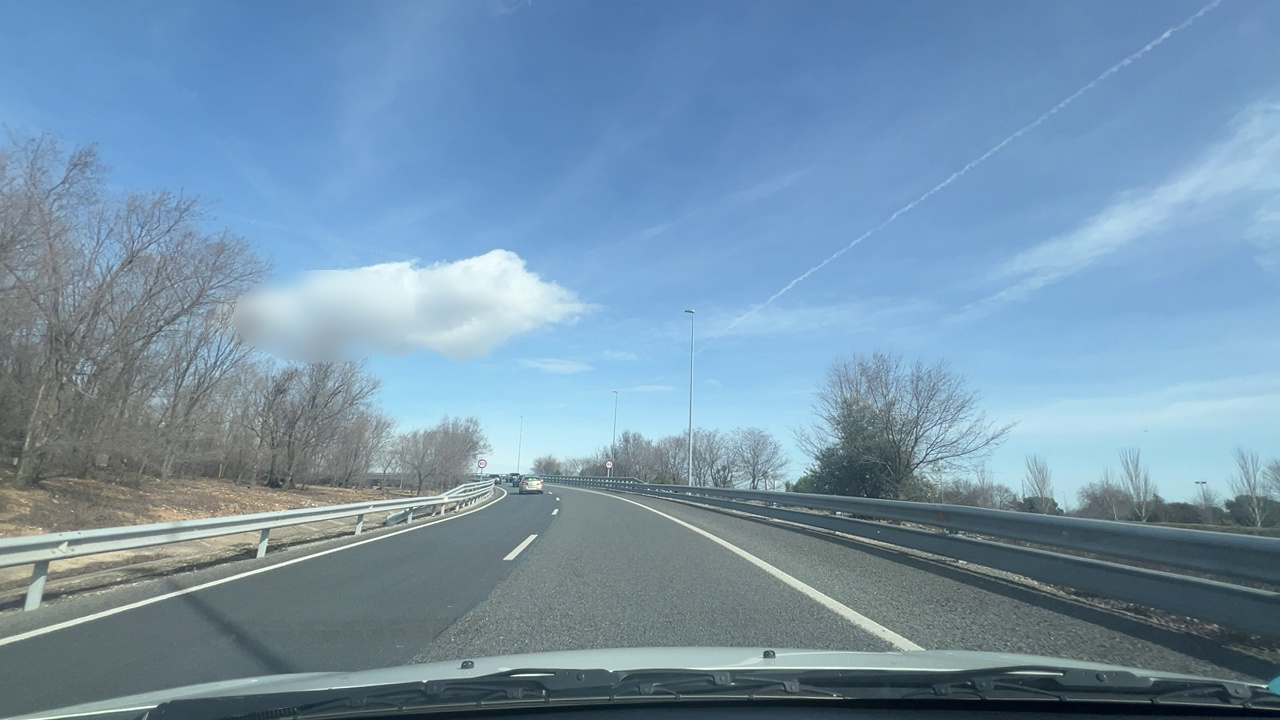
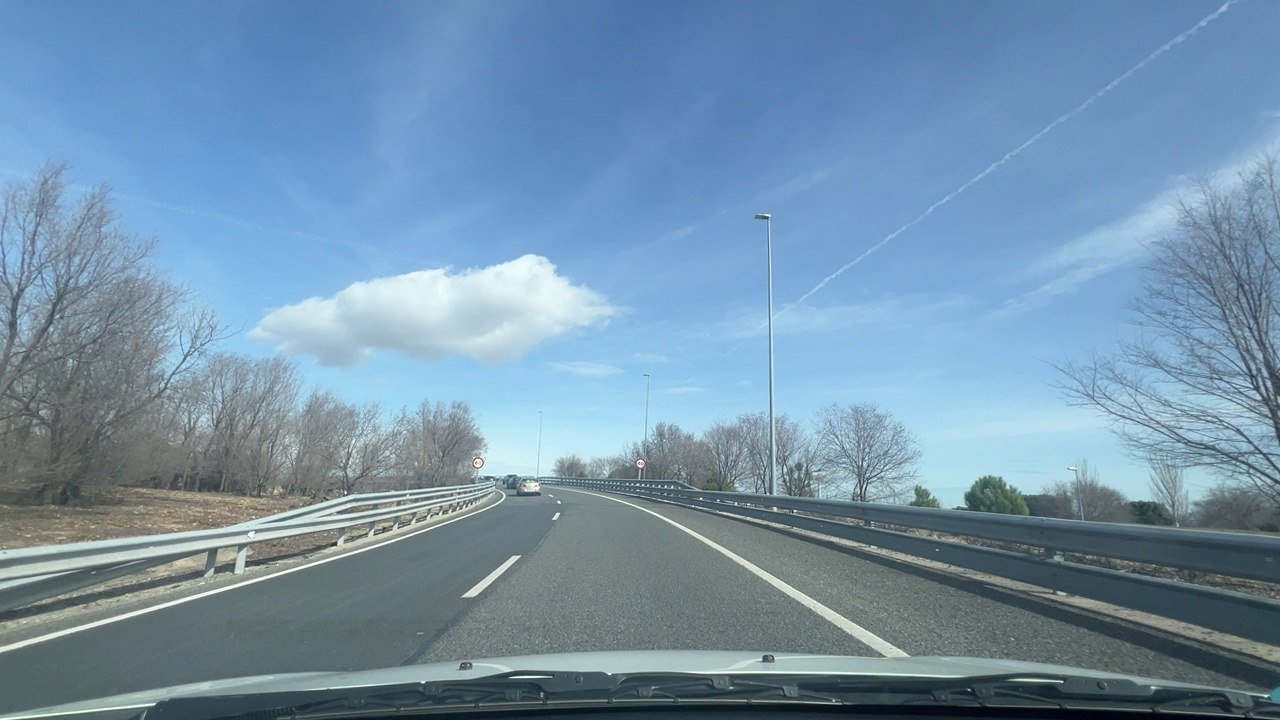
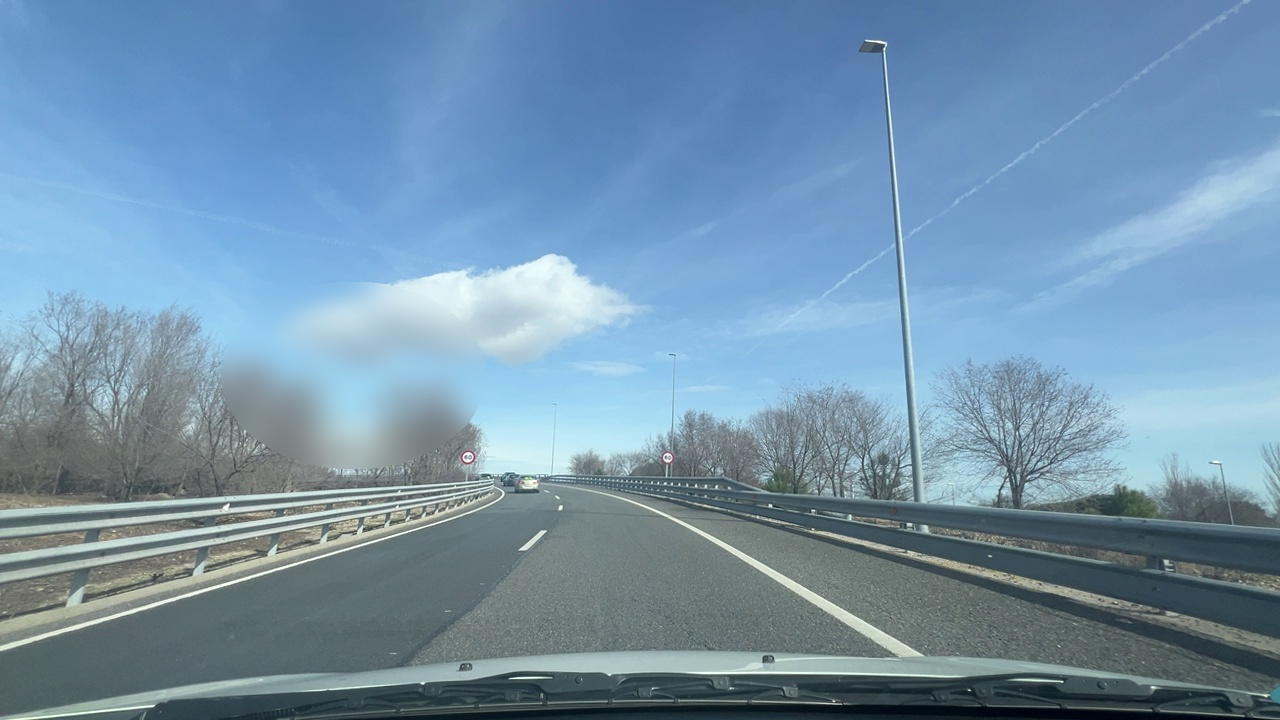
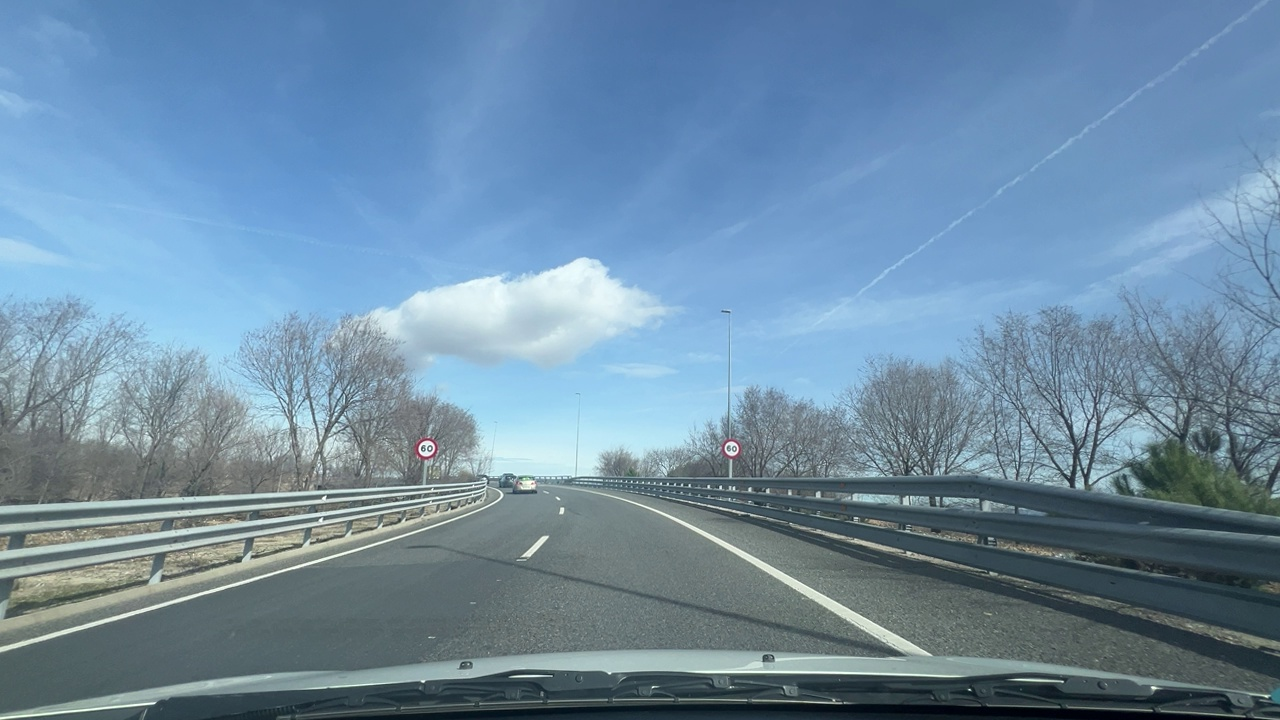
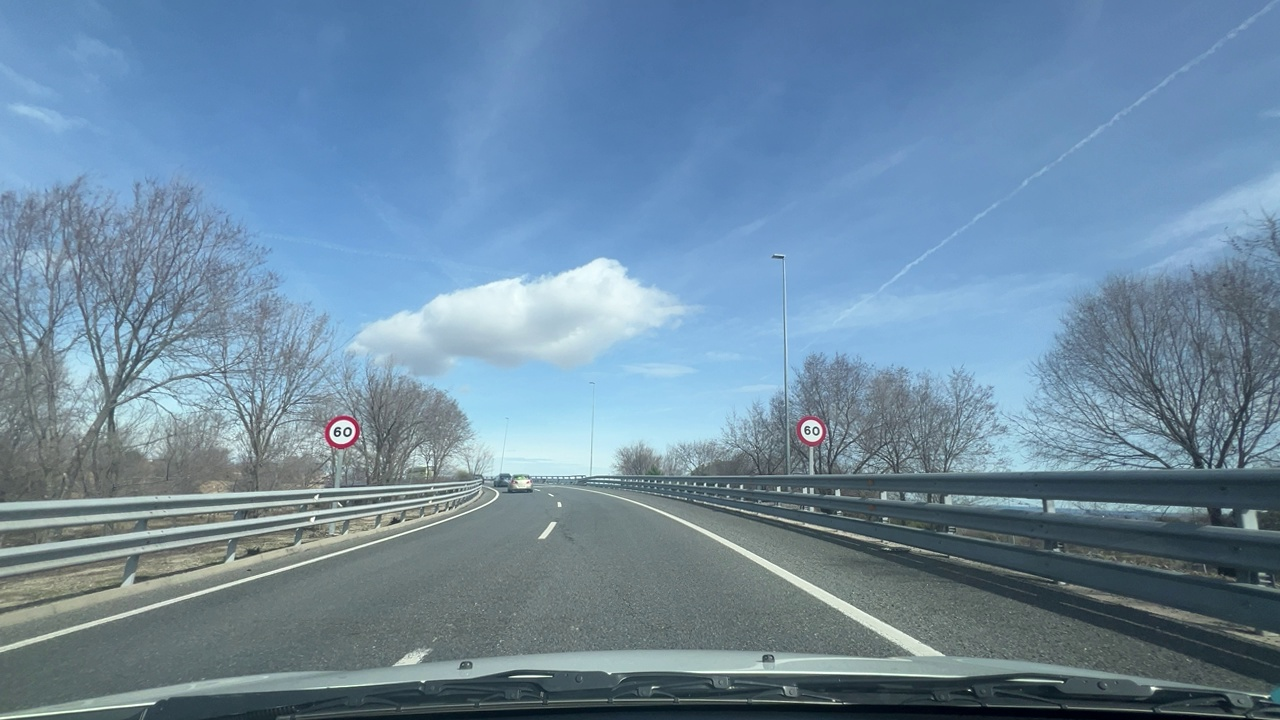
Situation: Speed limit adaptation
Question: Are multiple speed limit signs with different values visible?
Answer: No
Reasoning: There is a 60 km/h sign.

Situation: Speed limit adaptation
Question: Is there a speed limit sign regulating the ego lane?
Answer: Yes
Reasoning: There's a 60 km/h limit.

Situation: Speed limit adaptation
Question: What speed value is displayed on the visible speed limit sign?
Answer: 60
Reasoning: There is a 60 km/h limit.

Situation: Speed limit adaptation
Question: Is the ego vehicle traveling on a highway?
Answer: No
Reasoning: There are only two lanes.

Situation: Speed limit adaptation
Question: Is the ego vehicle entering or exiting a highway?
Answer: No
Reasoning: There are only two lanes.

Situation: Speed limit adaptation
Question: Are speed bumps, crosswalks, or construction-related obstacles present in the ego lane?
Answer: No
Reasoning: There are no visible speed bumps nor obstables.